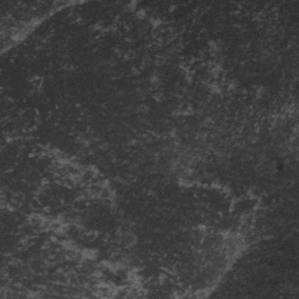
Label: frost